Question: I want a custom layout drop down box for my app as if like i am on my homepage and i press a button that's in center of page and then this layout should appear after i press that button, i tried several other and searched the internet but i was unable to get an idea on how to make a drop down box like this :
this shows like two kinds of layout first one we pick the date like 12 months in first column , then 1-31 numbers and then the year from 2001-2012, i don't get and idea that how can make this effect like glassy one i wanted to make like exact same layout as shown here, can any one please suggest me how to implement that coding will me much helpful.
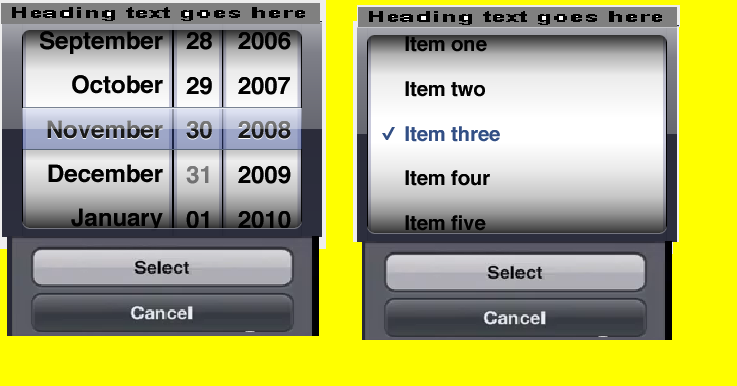
Answer: There is an example you can refer this one
<URL>
you can get source from here for that
<URL>
another example
<URL>